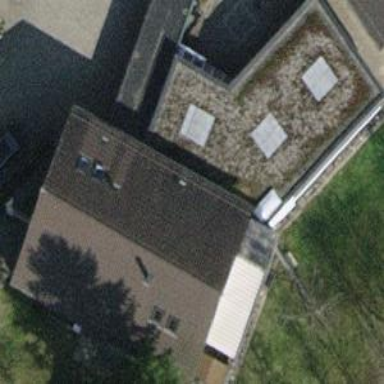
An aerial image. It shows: School building.